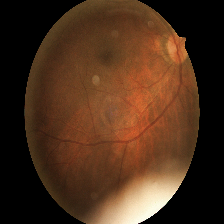
Diabetic retinopathy grade: Moderate